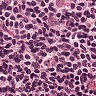
Metastatic tissue present: no